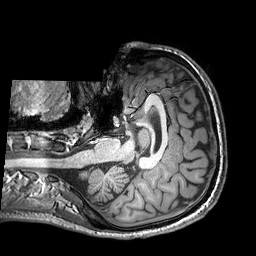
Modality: T1w
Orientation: axial
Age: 22
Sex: male
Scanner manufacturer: philips
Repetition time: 0.008947 s
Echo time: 0.0046 s